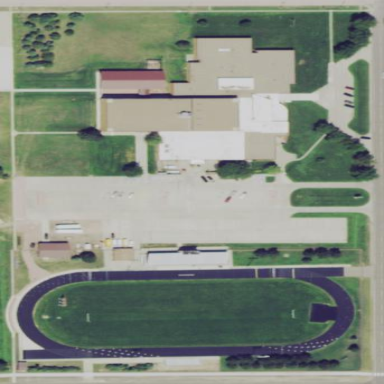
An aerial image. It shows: School.